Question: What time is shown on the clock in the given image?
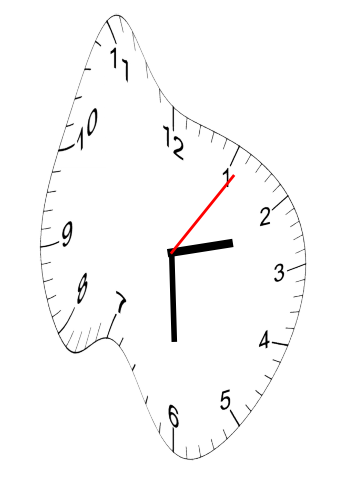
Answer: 02:30:06